Interaction volume radius: 5 \u00c5
Interaction volume height: 15 \u00c5
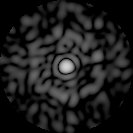
Disorder parameter: 0.8617